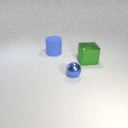
large green metal cube in front of large blue rubber cylinder